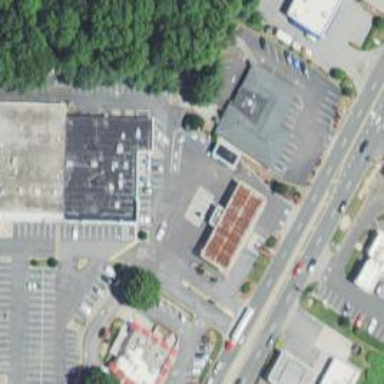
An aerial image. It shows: Convenience shop.